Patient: sex M, age 33
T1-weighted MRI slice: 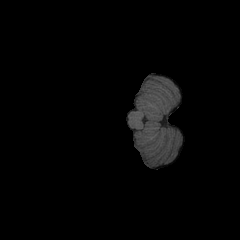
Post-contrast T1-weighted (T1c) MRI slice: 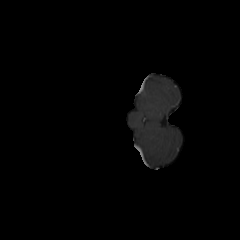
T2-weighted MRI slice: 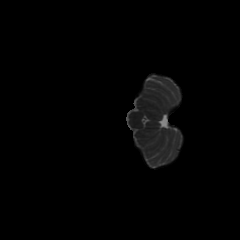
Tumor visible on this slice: no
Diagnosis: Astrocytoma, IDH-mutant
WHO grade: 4